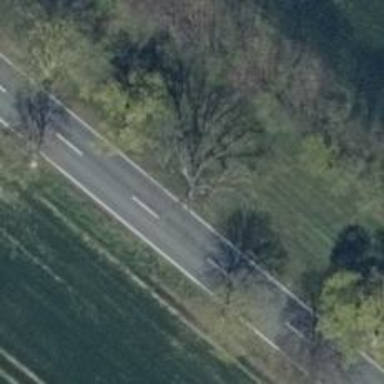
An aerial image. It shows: Row of trees in natural setting.